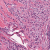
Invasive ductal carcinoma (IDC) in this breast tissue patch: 0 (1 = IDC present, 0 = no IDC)